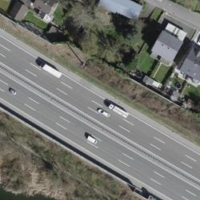
EUNIS habitat code: 57
Species observed at this site:
Chroicocephalus ridibundus